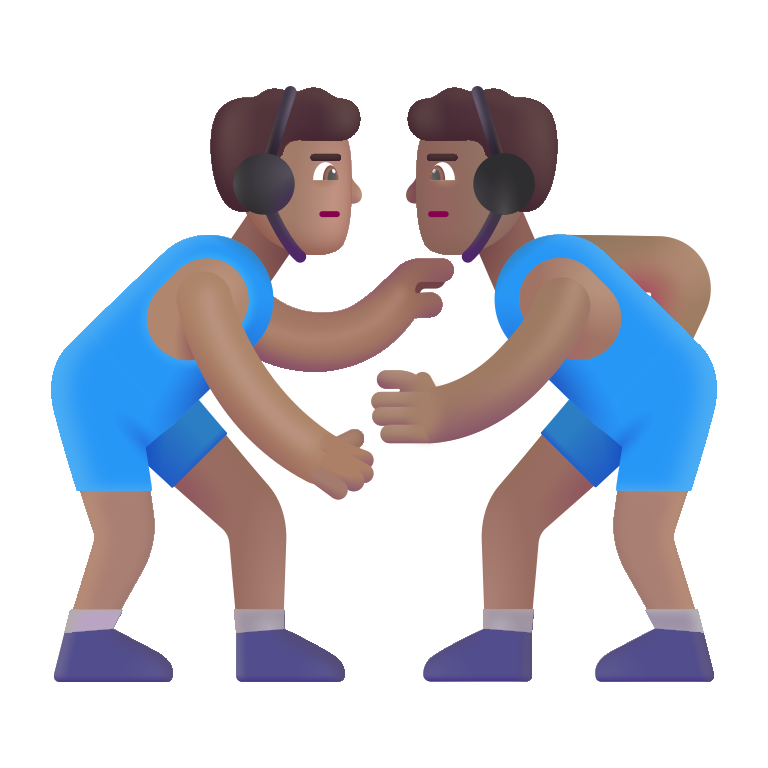
man wrestling color